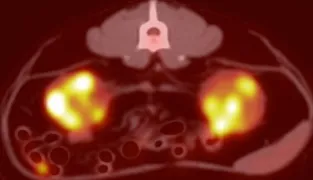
Dorsal plane whole-body CT, fused PET/CT, gray-scale PET, and axial plane fused PET/CT at the level of the kidneys (left to right). Showing increased 18F-FDG uptake in the region of the left medial retropharyngeal lymph node mass, as well as the nasal tissues, nasopharynx, right lung, mediastinum, liver, and both kidneys. Histopathology post-mortem confirmed large-cell high-grade lymphoma causing increased uptake in the kidneys. The increased 18F-FDG uptake in the urinary bladder is a normal finding. The increased 18F-FDG uptake in the small intestine is likely due to normal digestion.
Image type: radiology (pet)